Question: I defined a very very simple function "imap". It receives two arguments and displays the first. But see what weird thing happens:

The definitions are all the same things. I just change the name of arguments!
Why some forms don't work?
here is the source code.
First one is working fine:
'''
> (define (imap x y) (display x))
> (imap 3 4)
3
> (imap + (list 1 2 3))
#<procedure:+>
'''
Now, just change "x" to "f","y" to "x":
'''
> (define (imap f x) (dislay f))
> (imap + (list 1 2 3))
. . dislay: undefined;
cannot reference undefined identifier
'''
Go on:
'''
> (define (imap y x) (dislay y))
> (imap + (list 1 2 3))
. . dislay: undefined;
cannot reference undefined identifier
'''
Go on, and back to the same as the first definition:
'''
> (define (imap x y) (dislay x))
> (imap + (list 1 2 3))
. . dislay: undefined;
cannot reference undefined identifier
>
'''
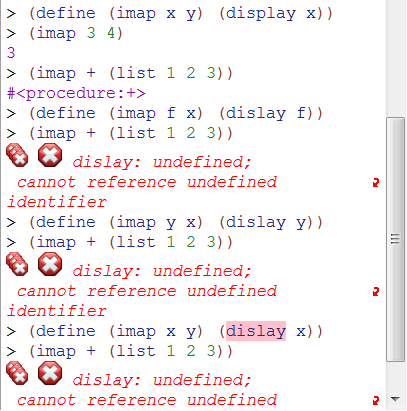
Answer: It's a typo! you wrote 'dislay', not the correct 'display'. The error message states it clearly:
'''
dislay: undefined;
cannot reference undefined identifier
'''